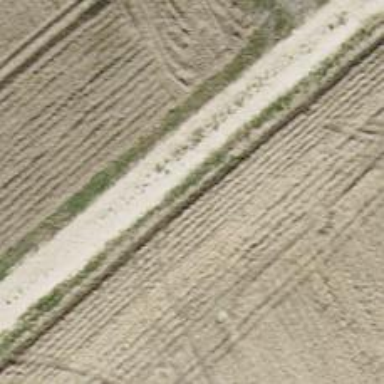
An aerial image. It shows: Dirt track road with grade 3 tracktype.